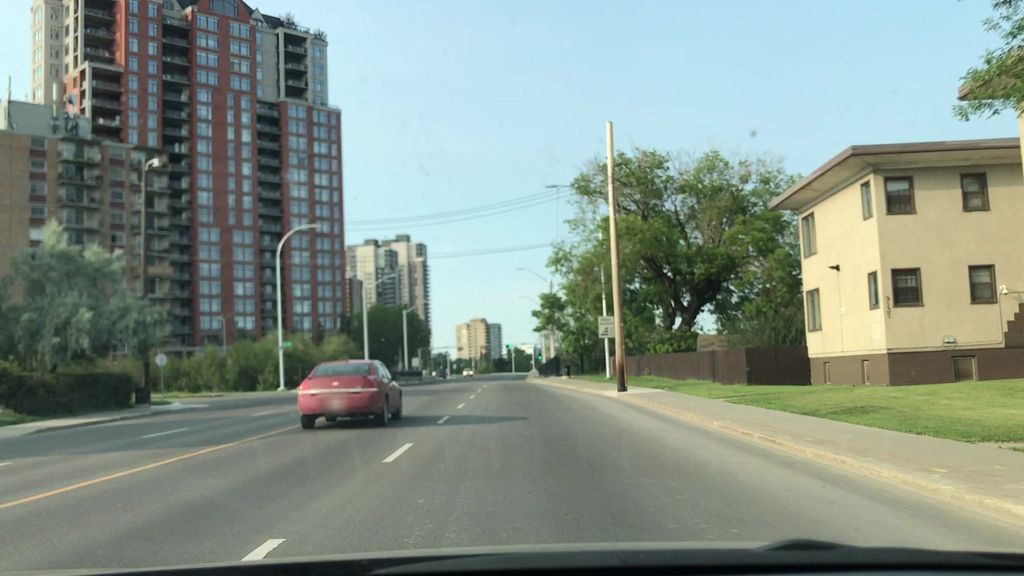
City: edmonton